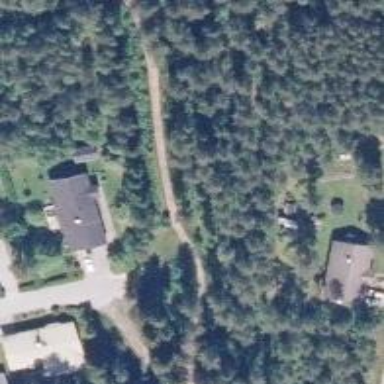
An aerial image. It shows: Track road.